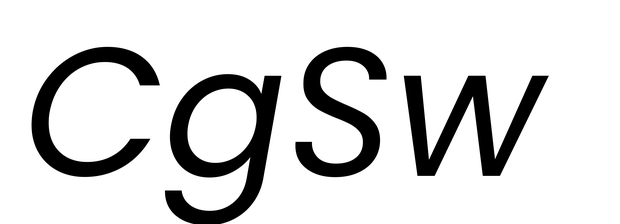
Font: Poppins-Italic